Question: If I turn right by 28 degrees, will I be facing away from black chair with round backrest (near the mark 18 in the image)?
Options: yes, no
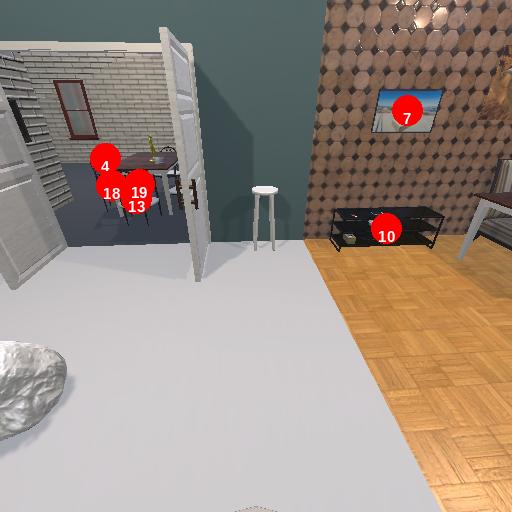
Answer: yes